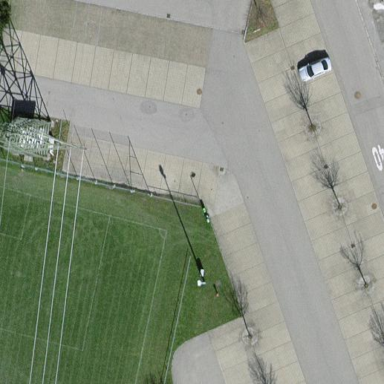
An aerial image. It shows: Parking area with surface.